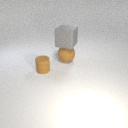
large brown rubber sphere to the right of small brown rubber cylinder